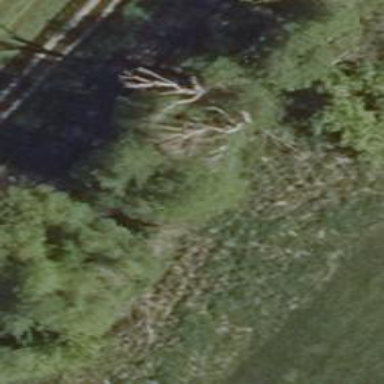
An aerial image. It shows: Row of trees in natural setting.